Question: not sure what I'm doing wrong, but when I try and implement the polyfit to scatterplot data (year, rating) it keeps plotting a whole bunch of lines rather than one single line. It looks like this:

my code is below:
'''
data = movies[['year', 'rtAllCriticsRating']]
data.year = data.year.astype(float).fillna(0.0)
data = data.convert_objects(convert_numeric=True)
data = data[data.rtAllCriticsRating > 0]
#print data
>>> 1995 5.4
1950 2.3
....
#############issues start HERE########################
fig = plt.figure(figsize=(15, 15), dpi=100)
fig.add_subplot(212, axisbg='lightgrey')
# fit with np.polyfit
p = np.polyfit(data.year, data.rtAllCriticsRating, 3)
print p
plt.plot(data.year, data.rtAllCriticsRating, 'bo')
plt.plot(data.year,np.polyval(p, data.year),'r-') # A red solid line
plt.xlim(1900, 2020)
plt.ylim(0, 11)
plt.grid()
plt.xlabel('X Axis is by year')
plt.ylabel('Y Axis is by AllCriticRating')
'''
what is going on, and how do I fix this? My main goal is to overlay on this scatter plot a line graph in red showing how the average movie rating (the average of rtAllCriticsRating across all movies in a year) has changed over time....
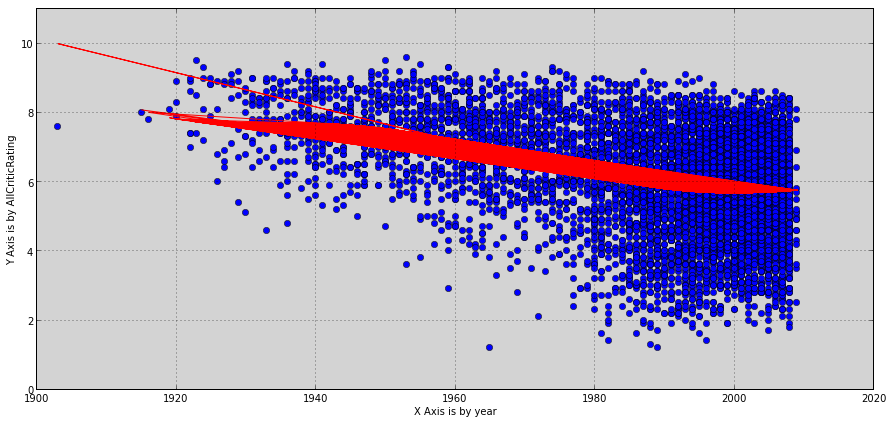
Answer: It looks like your 'data.year' array is not in any particular order. When you put it into a scatter plot, that doesn't really matter. However, when you are using that array to overlay an average line, than you need it to be in numerical (in this case chronological) order. Try the following:
'''
plt.plot(np.sort(data.year), np.polyval(p, np.sort(data.year), 'r-')
'''
This should connect all of the lines in the appropriate order, forming one single curve.